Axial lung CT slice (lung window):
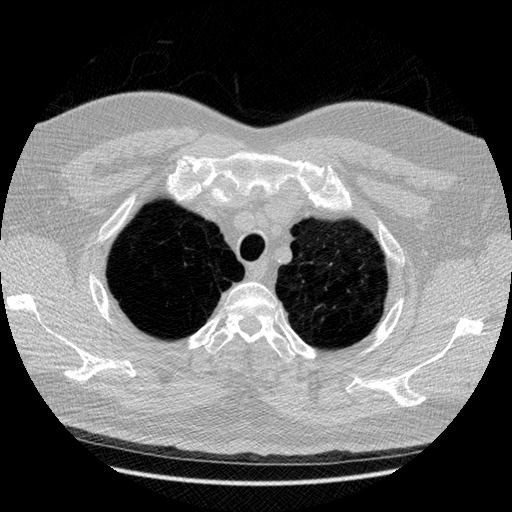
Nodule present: no